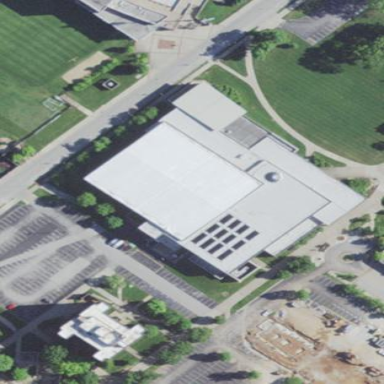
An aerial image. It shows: Fitness center building.